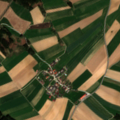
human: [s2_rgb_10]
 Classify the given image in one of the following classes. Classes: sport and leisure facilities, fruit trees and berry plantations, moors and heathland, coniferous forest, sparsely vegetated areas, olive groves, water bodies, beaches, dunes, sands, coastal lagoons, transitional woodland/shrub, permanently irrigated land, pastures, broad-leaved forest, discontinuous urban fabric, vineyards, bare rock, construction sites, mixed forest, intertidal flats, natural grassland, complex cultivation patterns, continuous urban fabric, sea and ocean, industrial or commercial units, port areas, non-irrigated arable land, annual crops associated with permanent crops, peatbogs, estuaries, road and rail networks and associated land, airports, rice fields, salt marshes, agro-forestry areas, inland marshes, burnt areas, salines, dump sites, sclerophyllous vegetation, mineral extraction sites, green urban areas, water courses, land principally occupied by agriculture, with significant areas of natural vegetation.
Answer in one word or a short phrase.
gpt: non-irrigated arable land, land principally occupied by agriculture, with significant areas of natural vegetation, coniferous forest